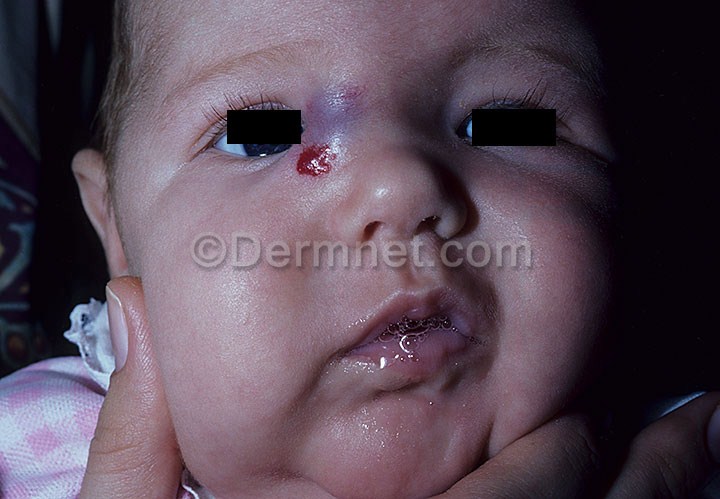
Disease: Vascular Tumors